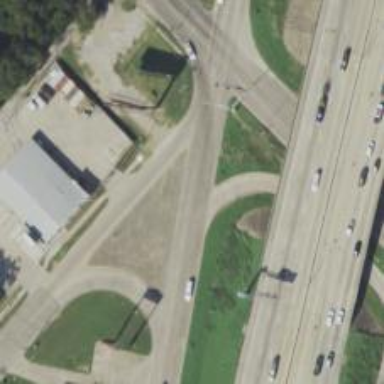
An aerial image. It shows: Secondary road with frontage road.